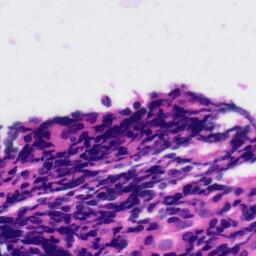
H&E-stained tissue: Tonsil